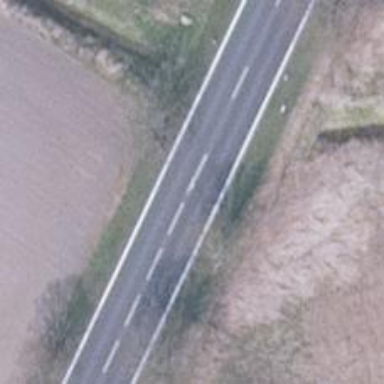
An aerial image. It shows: Primary road with asphalt surface.